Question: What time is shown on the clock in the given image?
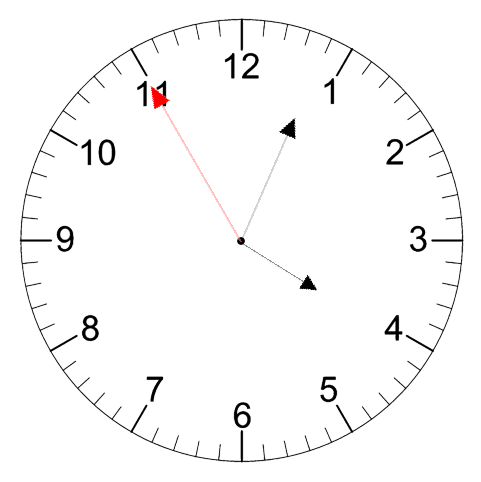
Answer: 04:03:55